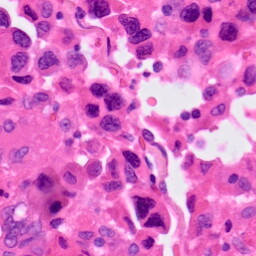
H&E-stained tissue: Lung